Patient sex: M
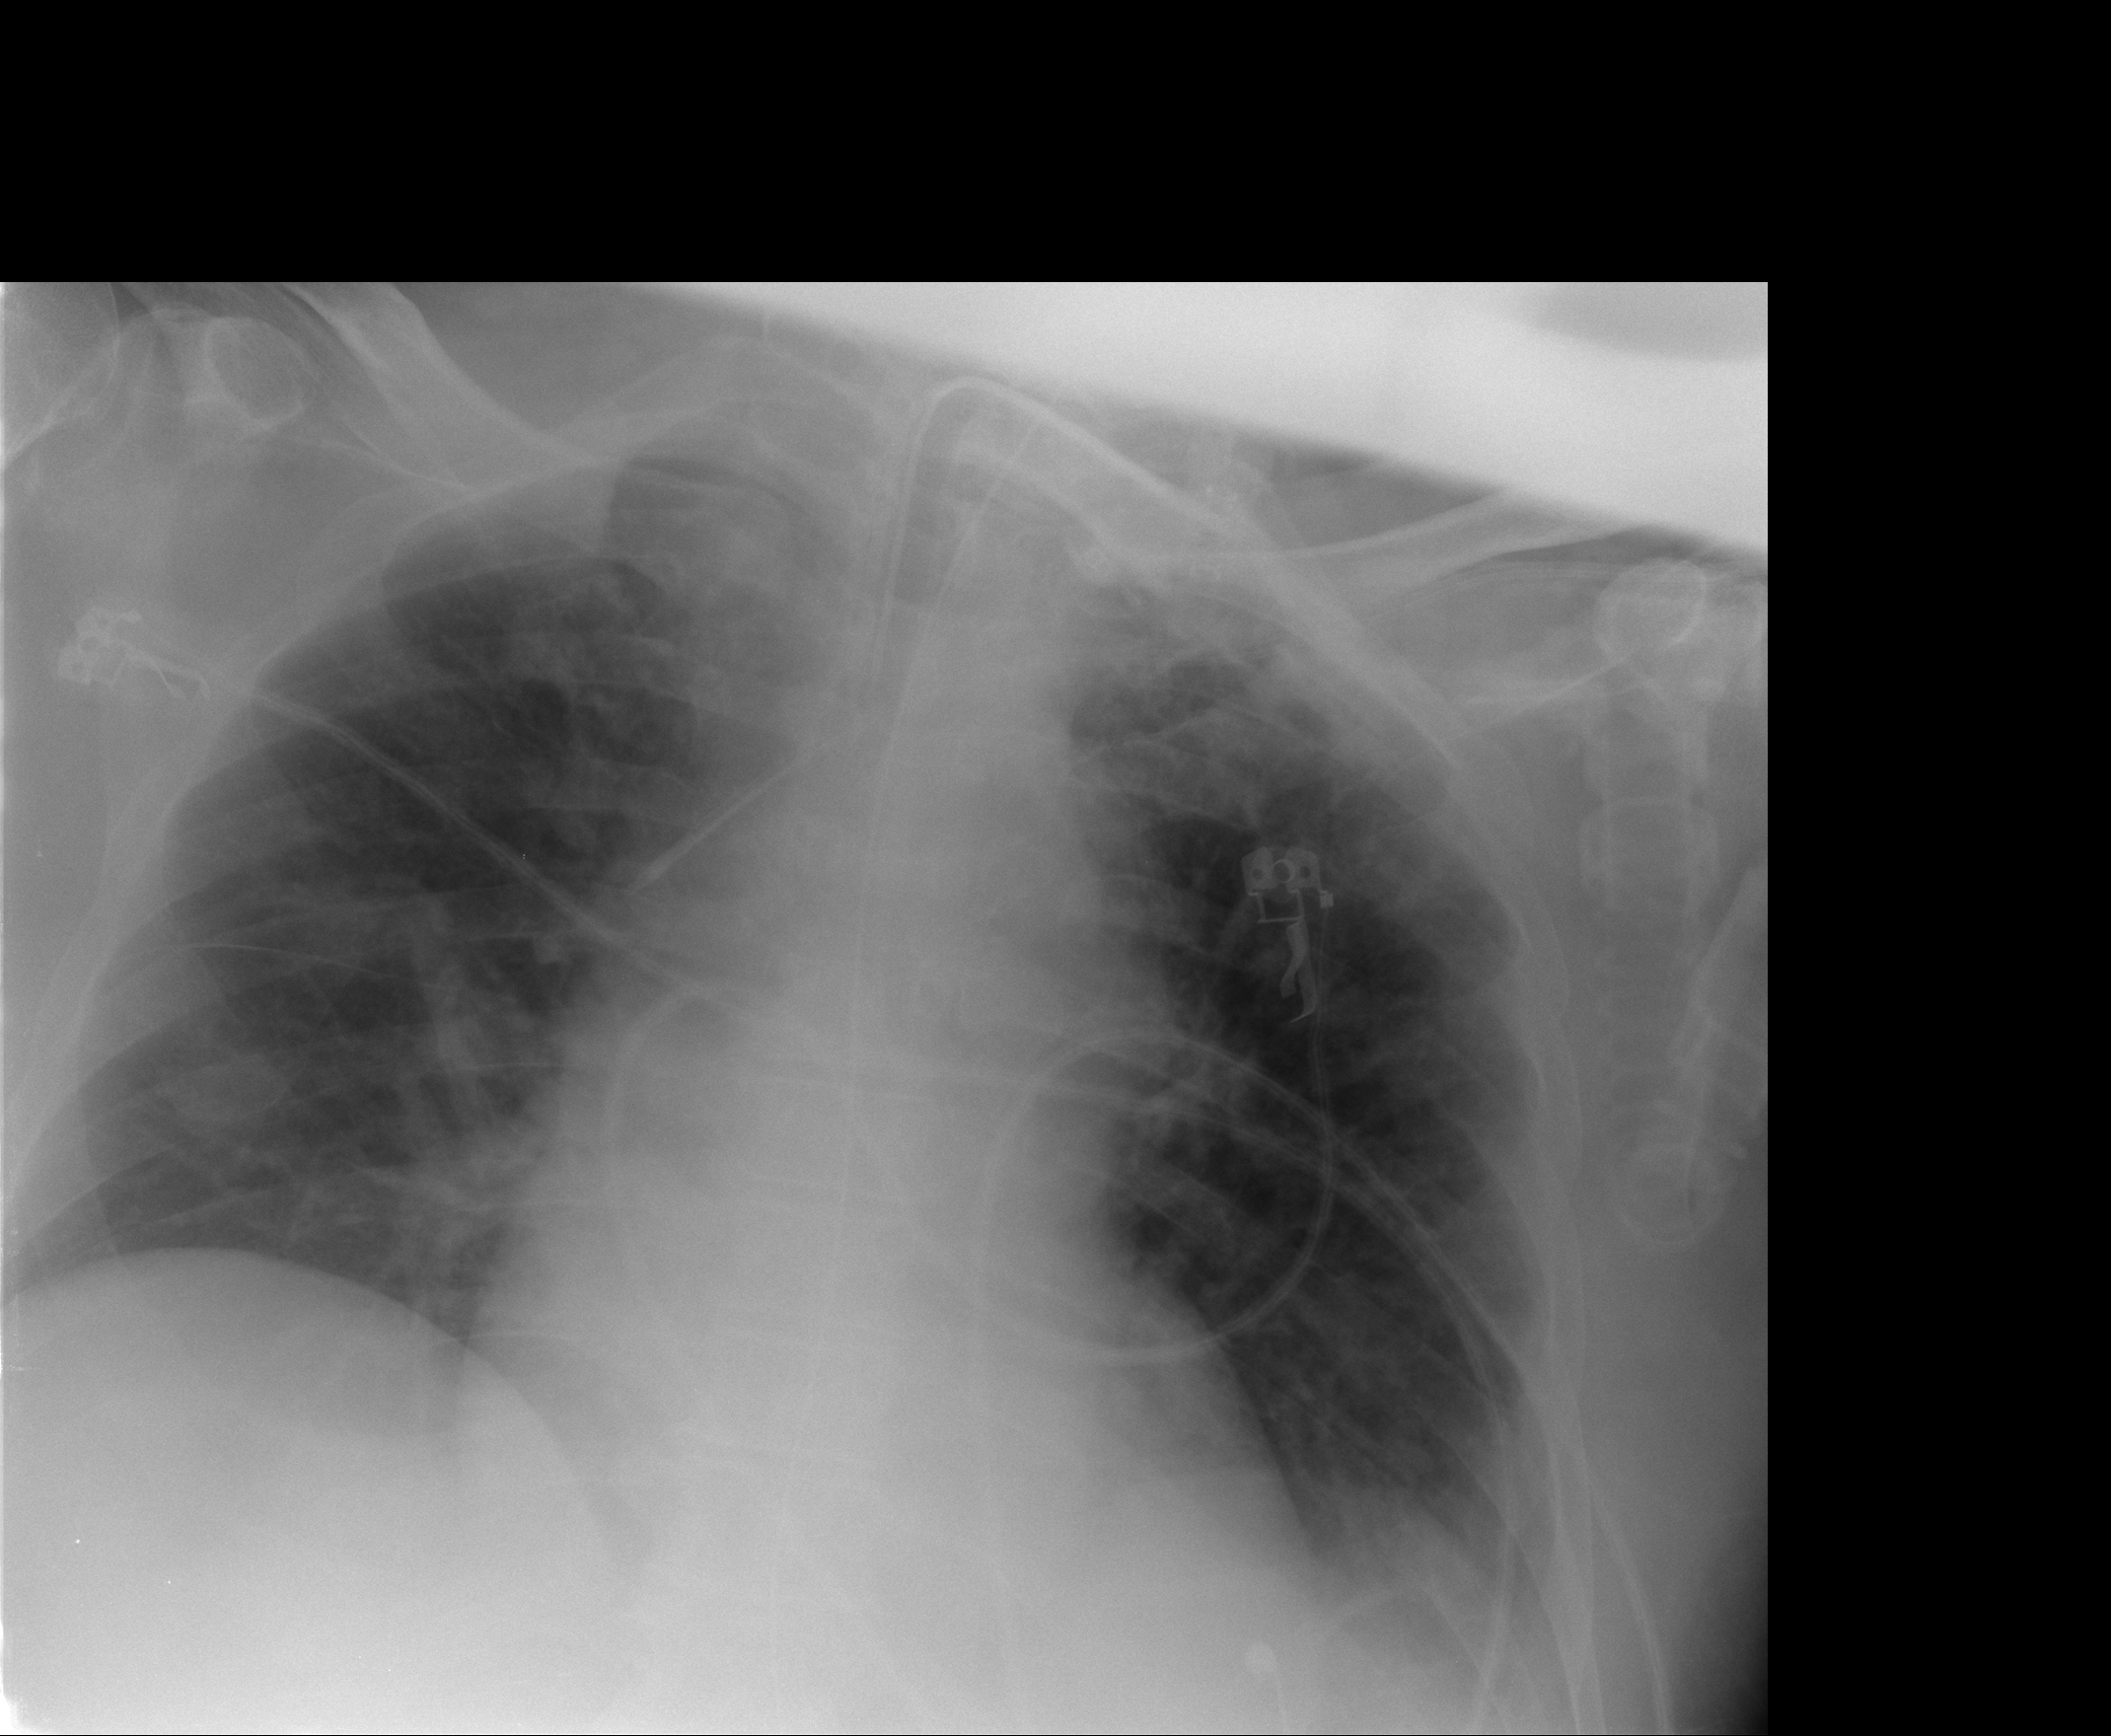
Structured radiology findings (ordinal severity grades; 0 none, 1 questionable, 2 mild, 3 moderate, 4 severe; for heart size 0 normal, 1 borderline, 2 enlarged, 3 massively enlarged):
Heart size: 0
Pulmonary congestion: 2
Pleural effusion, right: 0
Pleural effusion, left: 2
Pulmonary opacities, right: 1
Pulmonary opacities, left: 2
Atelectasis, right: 0
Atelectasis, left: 2